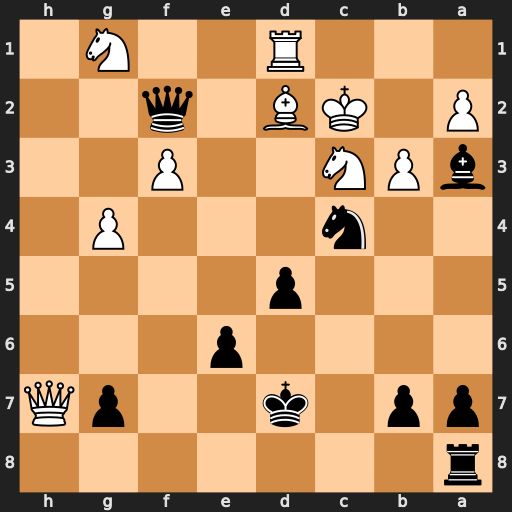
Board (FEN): r7/pp1k2pQ/4p3/3p4/2n3P1/bPN2P2/P1KB1q2/3R2N1
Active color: b
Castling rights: -
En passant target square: -
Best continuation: Ne3+ Kd3 Nxd1